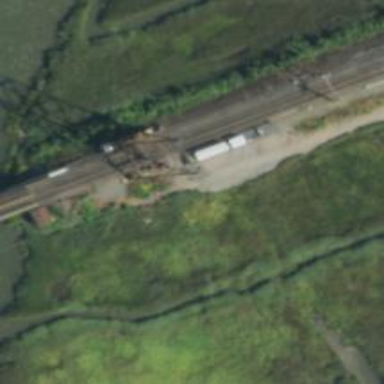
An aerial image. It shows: Railroad crossover.